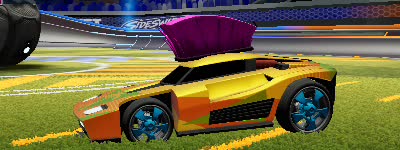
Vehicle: breakout